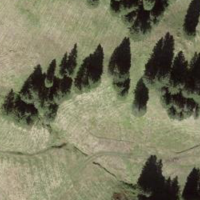
EUNIS habitat code: 26
Species observed at this site:
Arnica montana